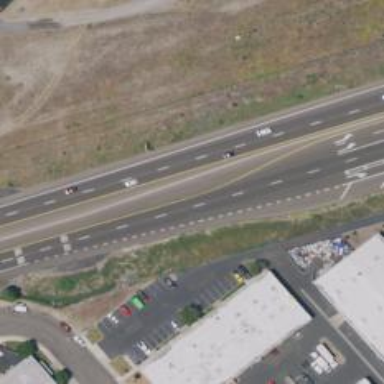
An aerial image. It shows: Expressway with asphalt surface classified as trunk highway.